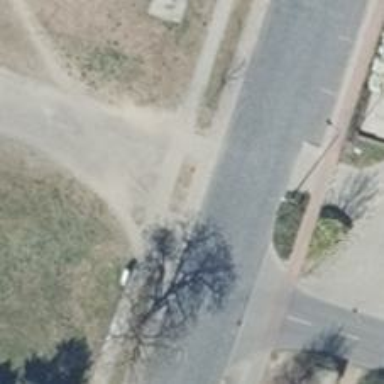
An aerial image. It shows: Paved footway.